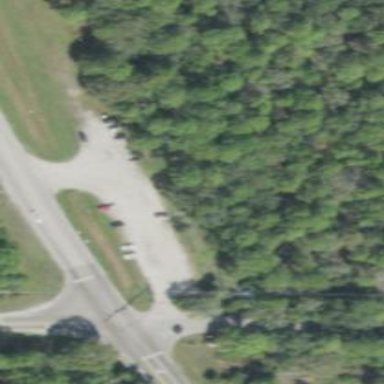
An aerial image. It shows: Unpaved parking area.